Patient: sex M, age 57
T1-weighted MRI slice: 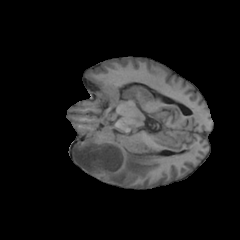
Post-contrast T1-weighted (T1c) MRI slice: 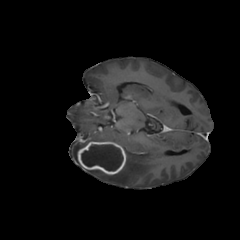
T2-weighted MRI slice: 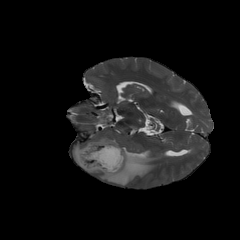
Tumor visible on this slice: yes
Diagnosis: Glioblastoma, IDH-wildtype
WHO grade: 4